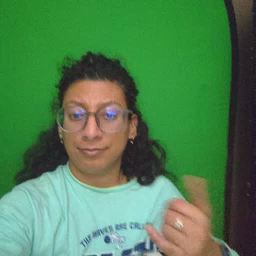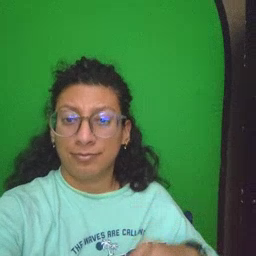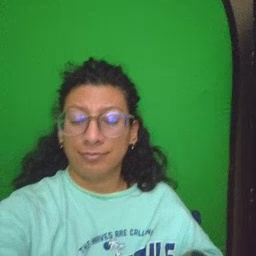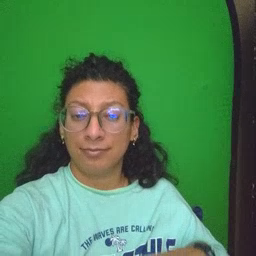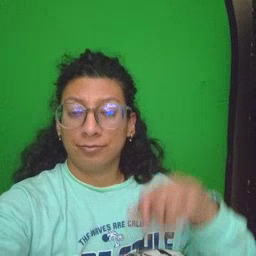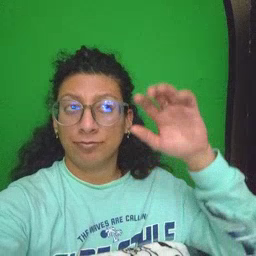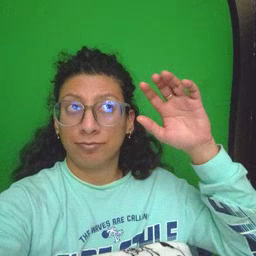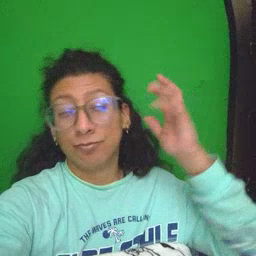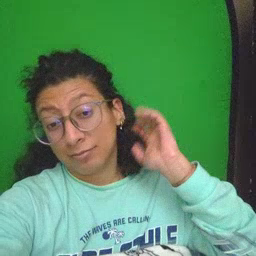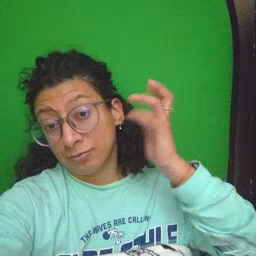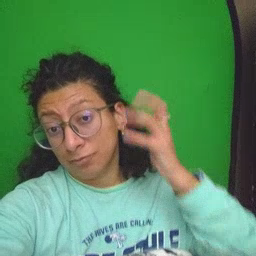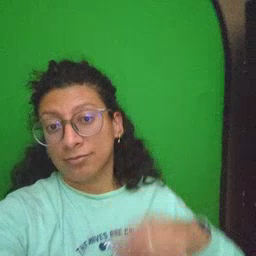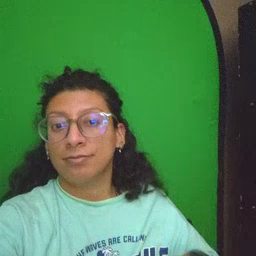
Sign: radio